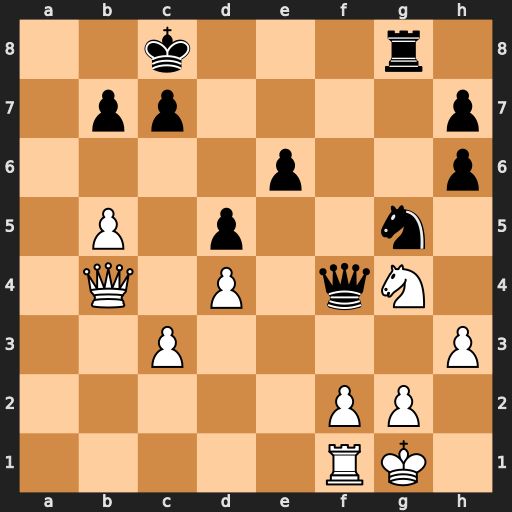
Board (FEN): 2k3r1/1pp4p/4p2p/1P1p2n1/1Q1P1qN1/2P4P/5PP1/5RK1
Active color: w
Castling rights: -
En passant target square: -
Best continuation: Ra1 Nxh3+ gxh3 Rxg4+ hxg4